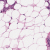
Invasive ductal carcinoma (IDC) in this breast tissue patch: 0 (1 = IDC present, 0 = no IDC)